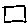
Label: square